Question: I am trying to change the background color of my application in visual studio (XAML) to White (or, ApplicationPageBackgroundTheme / or whatever it's called) and it doesn't work. When I debug, it just shows a black background.
When I go to the Devices pane and select the default color theme to "Light", it makes everything on the screen white, even the text and the background.
When I change the background of the colors in xaml, at runtime it gets changed back to black!
I've searched, but haven't found any information. Is this a known bug? This has never happened before. I am using Visual Studio 2012 Ultimate.
'''
<Page
x:Class="hjgjhgjg.MainPage"
IsTabStop="false"
xmlns="http://schemas.microsoft.com/winfx/2006/xaml/presentation"
xmlns:x="http://schemas.microsoft.com/winfx/2006/xaml"
xmlns:local="using:hjgjhgjh"
xmlns:d="http://schemas.microsoft.com/expression/blend/2008"
xmlns:mc="http://schemas.openxmlformats.org/markup-compatibility/2006"
mc:Ignorable="d" Background="White">
<Grid Style="{StaticResource LayoutRootStyle}" Background="White">
<Grid.RowDefinitions>
<RowDefinition Height="140" />
<RowDefinition Height="*" />
</Grid.RowDefinitions>
<Grid>
<Grid.ColumnDefinitions>
<ColumnDefinition Width="Auto" />
<ColumnDefinition Width="*" />
</Grid.ColumnDefinitions>
<Button x:Name="backButton" Click="GoBack" IsEnabled="False" Style="{StaticResource BackButtonStyle}" />
<TextBlock x:Name="pageTitle" Grid.Column="1" Text="gfdgfdg" Style="{StaticResource PageHeaderTextStyle}" />
</Grid>
</Grid>
</Page>
'''

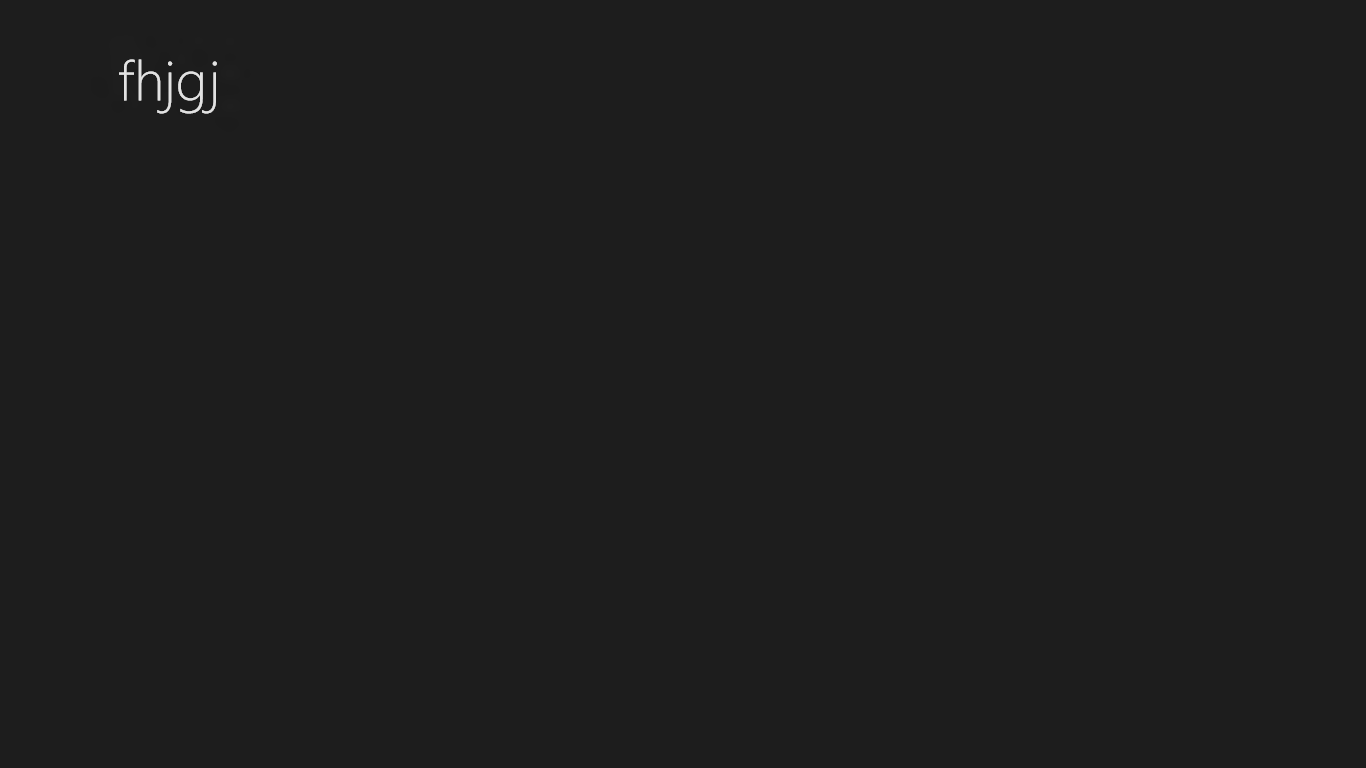
Answer: Hard to know exactly what's going on without more of the app/styles, but an easy way to change theme is to use the 'Application' object's <URL>.
For example, in App.xaml, set 'RequestedTheme="Light"' as a property of the Application element:
'''
<Application
x:Class="App1.App"
xmlns="http://schemas.microsoft.com/winfx/2006/xaml/presentation"
xmlns:x="http://schemas.microsoft.com/winfx/2006/xaml"
xmlns:local="using:App1"
RequestedTheme="Light">
'''
This can be helpful because the Light theme will then affect all pages and automatically changes text/buttons/etc. to black instead of being white if you only make the background color white.
This walkthrough covers this and how to override default styles with your own custom ones:
- <URL>
BTW, the Device pane doesn't change app settings, but simulates in design view how the app would appear with various device features/settings (screen, theme, etc.) So while it may look like one theme in the designer, it's going to revert to whatever the system/XAML/code results in when you actually run it.